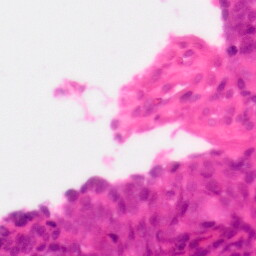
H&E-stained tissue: Colon